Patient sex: M
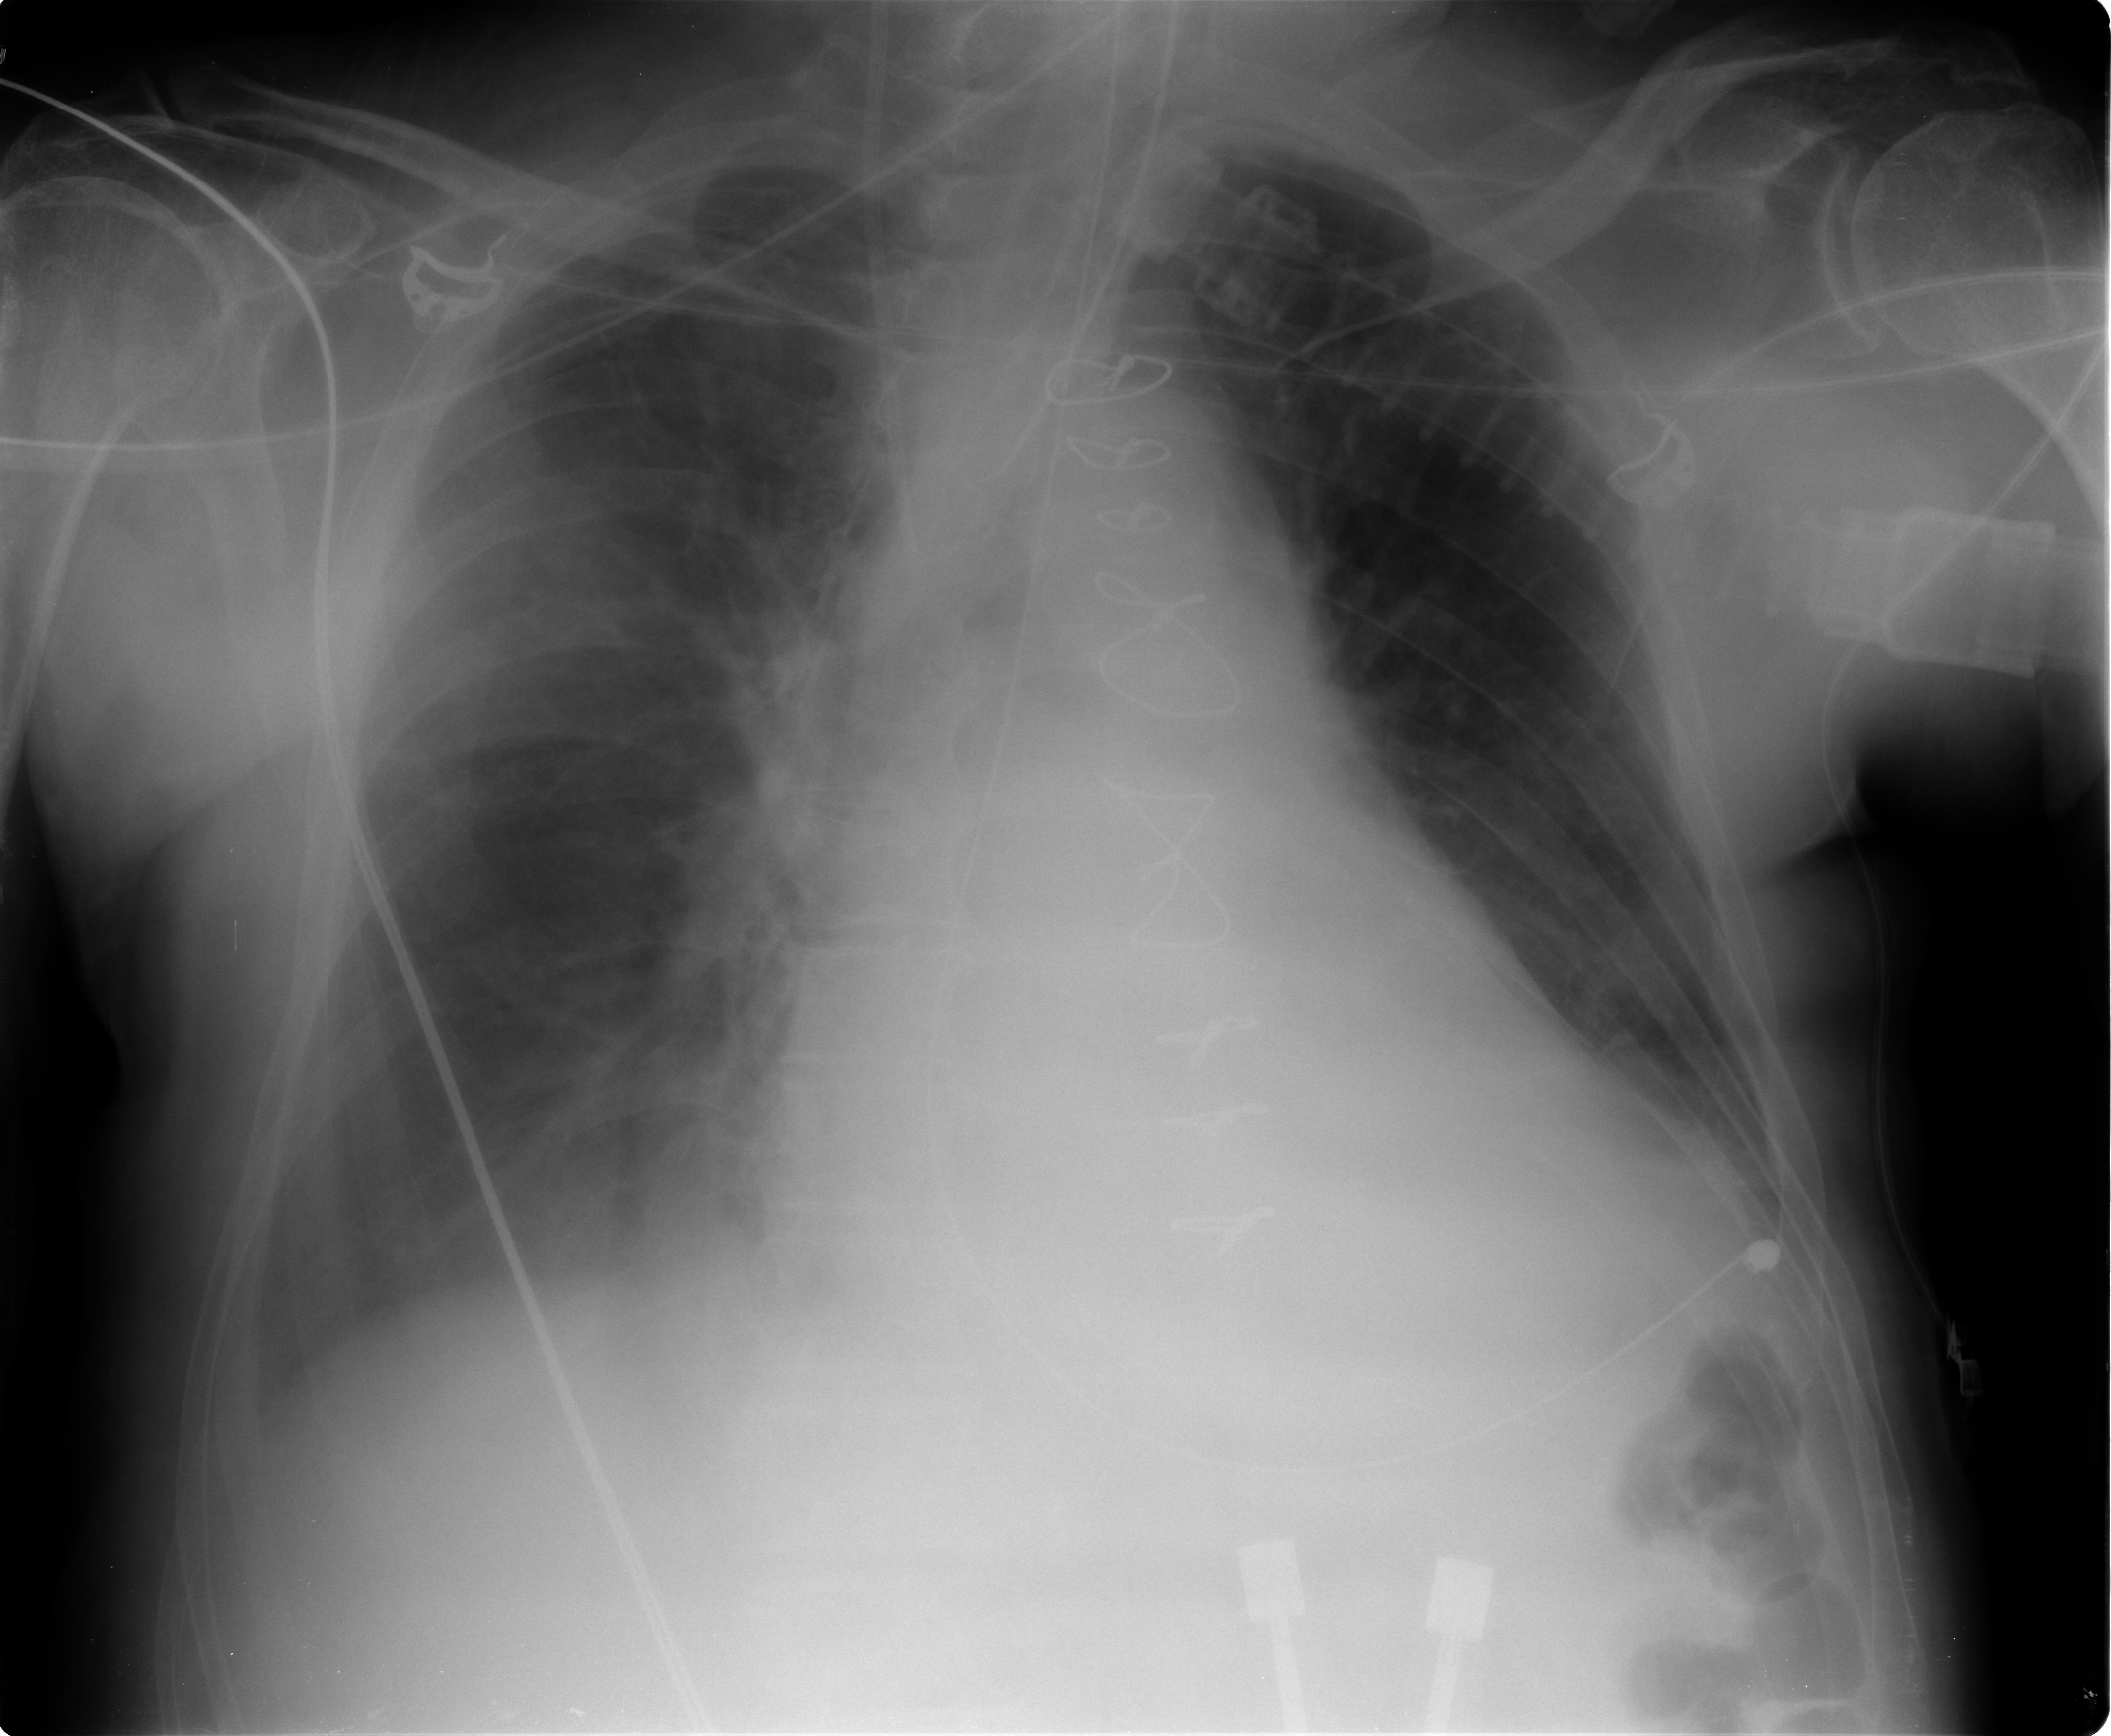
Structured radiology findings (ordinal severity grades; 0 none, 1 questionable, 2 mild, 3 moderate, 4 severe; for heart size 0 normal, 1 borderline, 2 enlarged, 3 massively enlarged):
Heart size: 2
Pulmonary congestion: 2
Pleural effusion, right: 2
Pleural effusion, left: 2
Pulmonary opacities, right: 1
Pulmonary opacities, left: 0
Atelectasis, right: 2
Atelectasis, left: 1